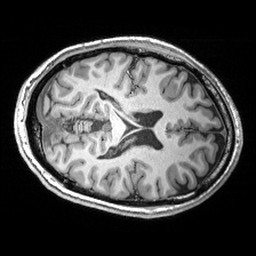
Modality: T1w
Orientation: axial
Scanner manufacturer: siemens
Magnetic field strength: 3 T
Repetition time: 2.53 s
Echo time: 0.00299 s